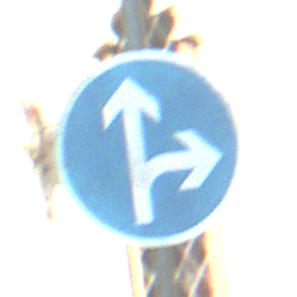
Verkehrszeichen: VorgeschriebeneFahrtrichtungGeradeausOderRechts
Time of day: MorningAfternoon
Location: Outdoor (Urban)
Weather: PartlyCloudy
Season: NotSpecified
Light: Natural